Aerial crown-view tile of a tropical tree (Barro Colorado Island, Panama), acquired 20240716:
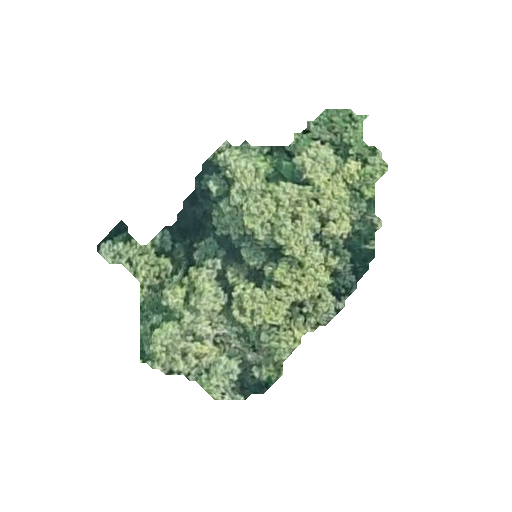
Species: Luehea seemannii
GBIF accepted scientific name: Luehea seemannii
Crown area: 75.64 m²